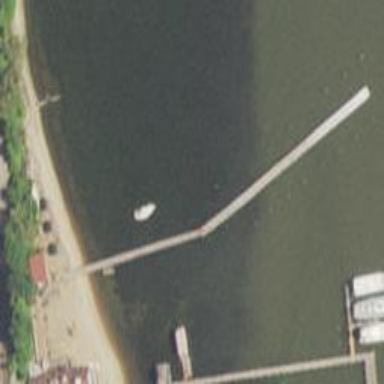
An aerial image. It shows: Pier with mooring facilities.